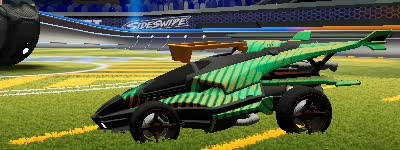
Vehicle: aftershock